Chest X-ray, PA view. Patient: 55 years old, sex M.
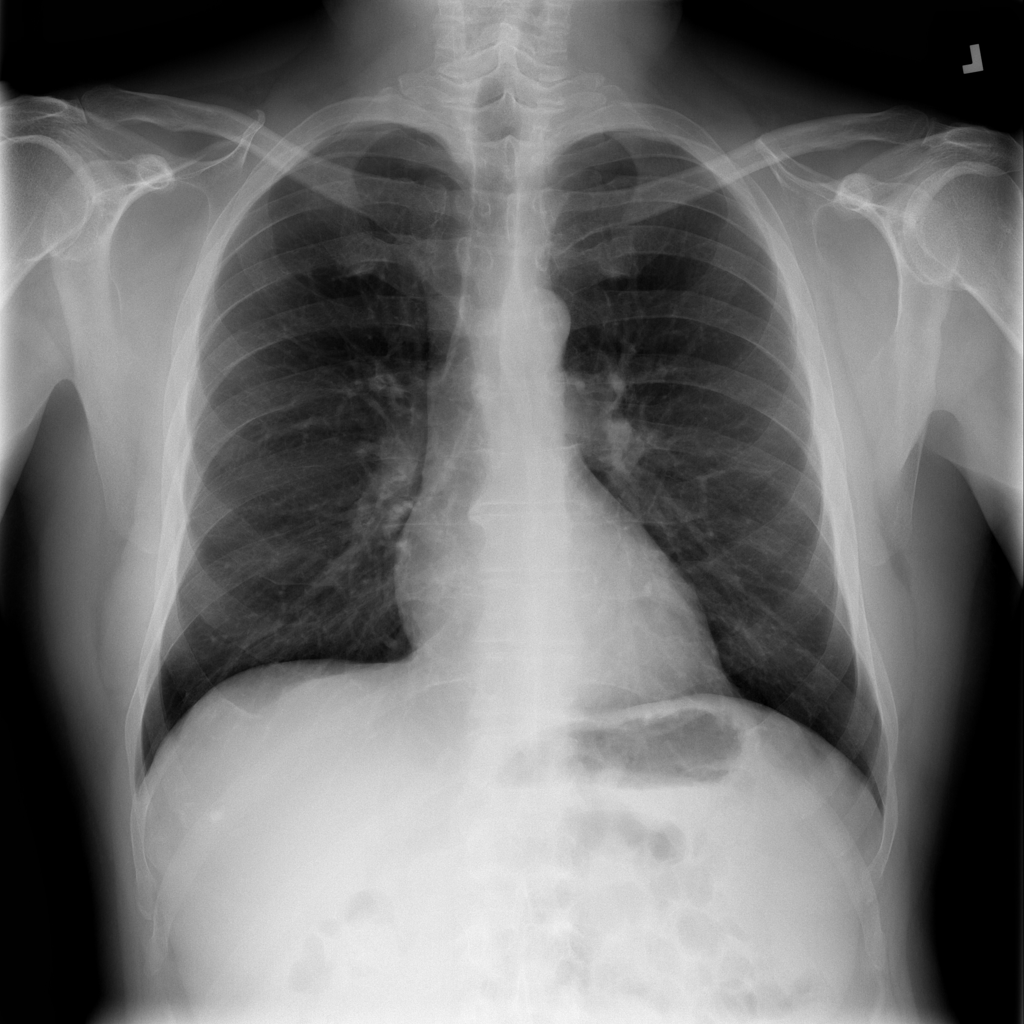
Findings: No Finding